Question: I am working on a rails application & facing strange problem. I am using server fbml to invite my friends to my application.
'''
<fb:serverfbml width="650px">
<script type="text/fbml">
<fb:request-form method="post" action="<%= root_path%>" type="Example" invite="true" content="Check this!">
<fb:req-choice url='<%= root_path%>' ' label='Check It Out' />
<fb:multi-friend-selector actiontext="check this" showborder="true" rows="4" cols="4" />
</fb:request-form>
</script>
</fb:serverfbml>
'''

In case of inviting users to my application it is working fine but after inviting my facebook friends it asks me to login via my email id to find my eamil friends & when I click on skip button I am getting signed out? Is it related to rails post request somewhere? or some facebook api problem?
I want to redirect user to root_path after successful invites. How to prevent this?Please Help.
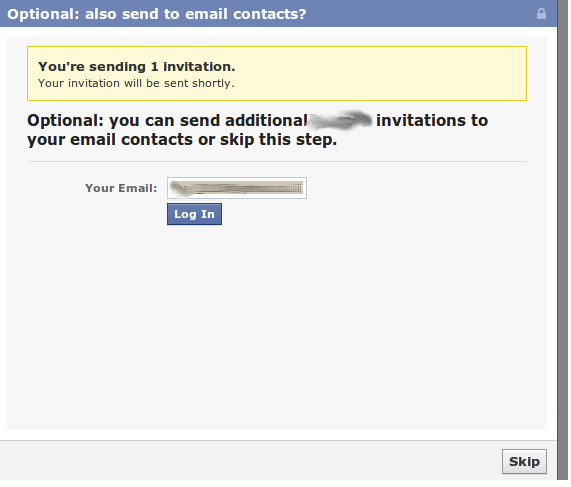
Answer: FBML is already deprecated. You should look into using the latest technology to accomplish this. See: <URL>